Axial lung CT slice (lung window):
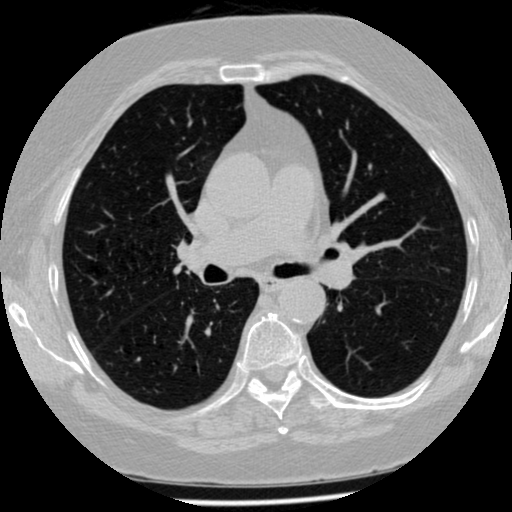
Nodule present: no